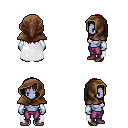
a pixel art fantasy rpg character, female body template, dark elf, purple skin, white cape, magenta pants, ruby red unkempt hairstyle, cloth hood, white cloth bracers, maroon shoes, four views (front, back, left, right), 2x2 character sprite sheet, small pixel art, hard edges, no anti-aliasing